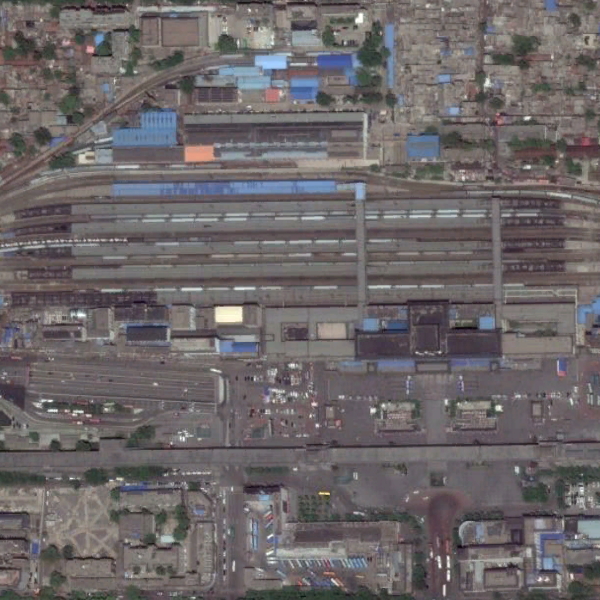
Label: RailwayStation